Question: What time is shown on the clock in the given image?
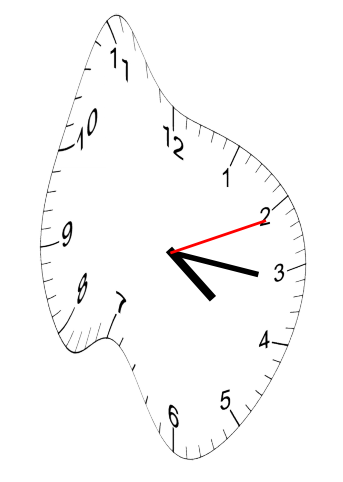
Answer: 04:16:11